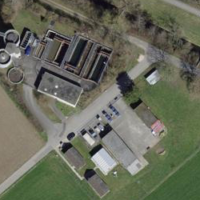
EUNIS habitat code: 24
Species observed at this site:
Spinus spinus
Passer domesticus
Falco tinnunculus
Egretta garzetta